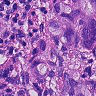
Metastatic tissue present: yes